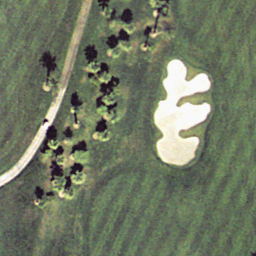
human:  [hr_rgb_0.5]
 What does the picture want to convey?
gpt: golf course